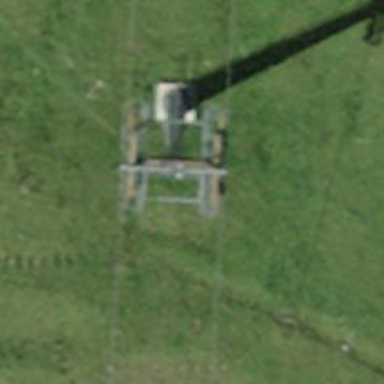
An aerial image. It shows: Pylon used for aerialway.